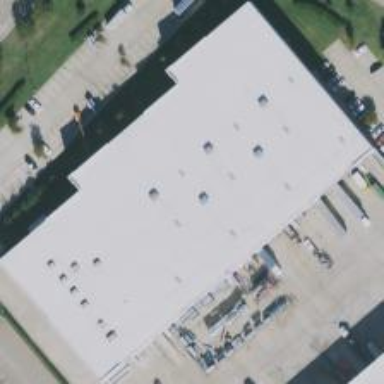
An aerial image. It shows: Warehouse.